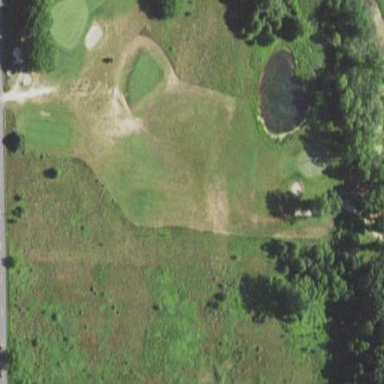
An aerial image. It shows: Golf fairway surrounded by grass.